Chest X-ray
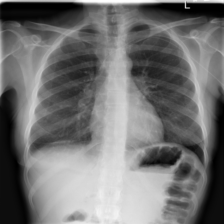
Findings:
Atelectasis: negative
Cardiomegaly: negative
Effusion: positive
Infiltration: positive
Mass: negative
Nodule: negative
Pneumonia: negative
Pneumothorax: negative
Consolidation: negative
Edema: negative
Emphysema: negative
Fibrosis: negative
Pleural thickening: negative
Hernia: negative